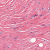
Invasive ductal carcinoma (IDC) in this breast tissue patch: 0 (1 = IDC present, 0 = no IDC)